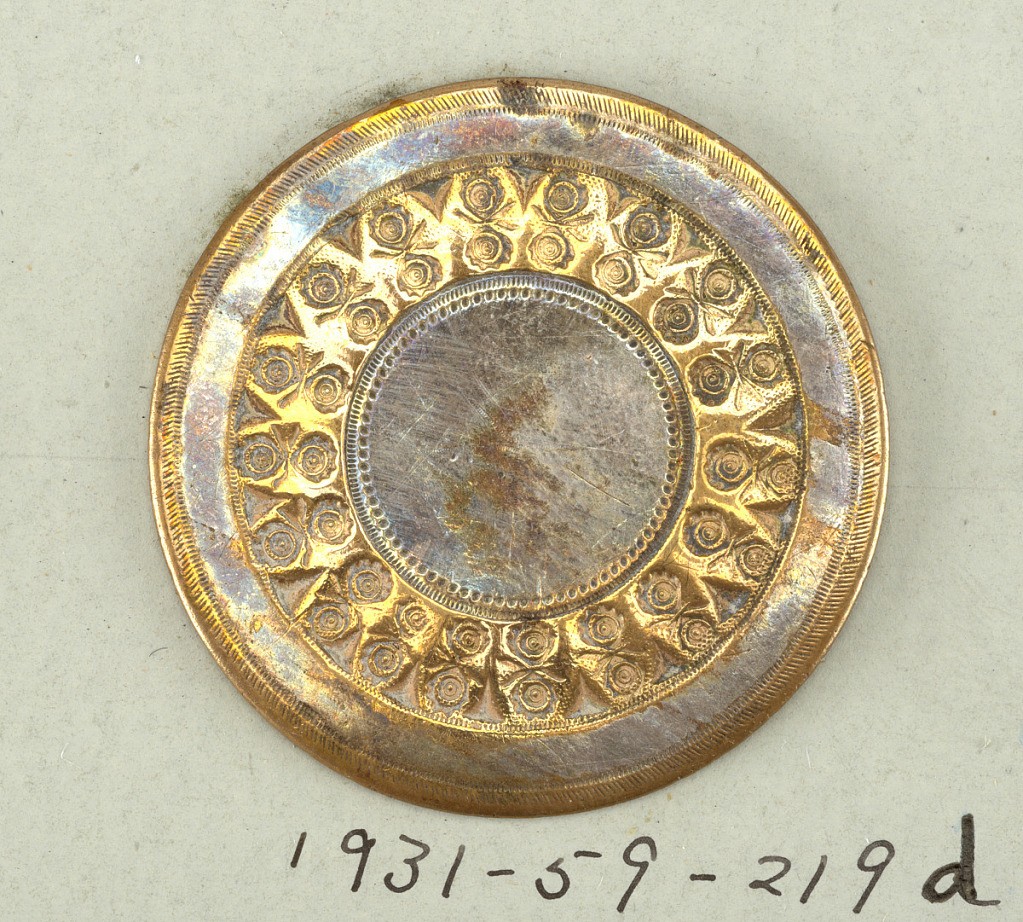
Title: Button
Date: late 18th century
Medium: Copper
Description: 1931-59-219-d: Four flat circular buttons decorated with fine eng...